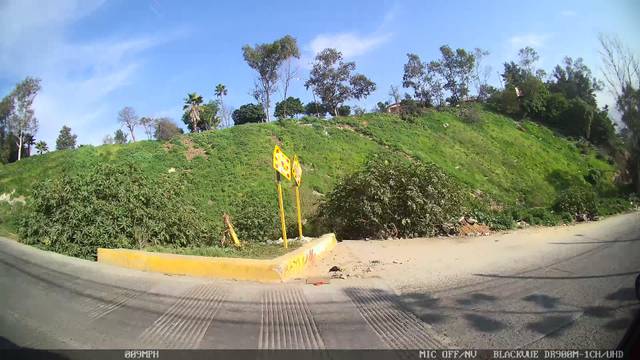
Region: Mexico
Coordinates: 32.527, -116.985